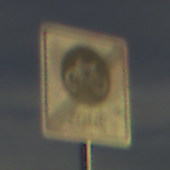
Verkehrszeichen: EndeFahrradzone
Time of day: SunriseSunset
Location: Outdoor (Nature)
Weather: PartlyCloudy
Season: Summer
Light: Natural